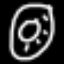
Label: donut